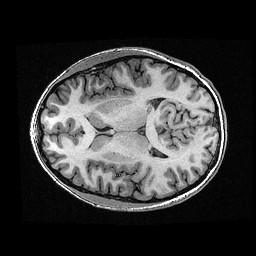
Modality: T1w
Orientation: axial
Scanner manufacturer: ge
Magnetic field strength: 3 T
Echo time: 0.00318 s